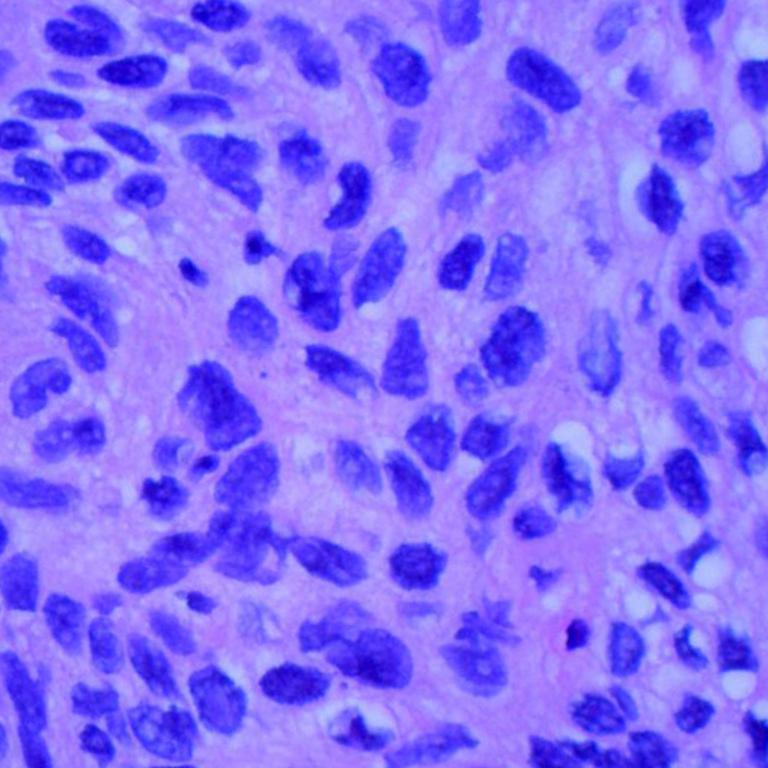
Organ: lung
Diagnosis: squamous carcinomas